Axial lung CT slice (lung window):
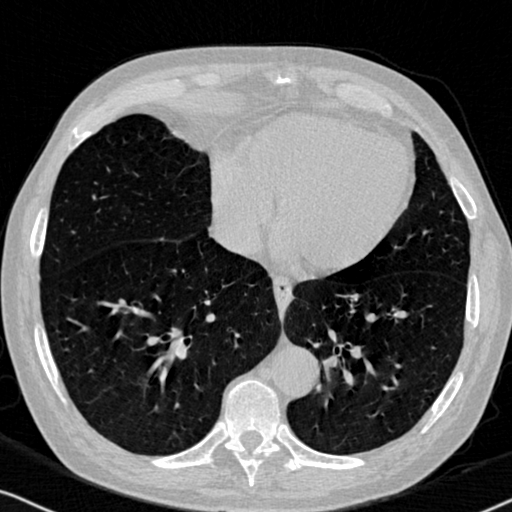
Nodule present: no